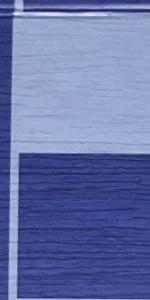
Label: Empty